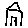
Label: house